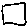
Label: square